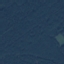
Land use / land cover: Forest